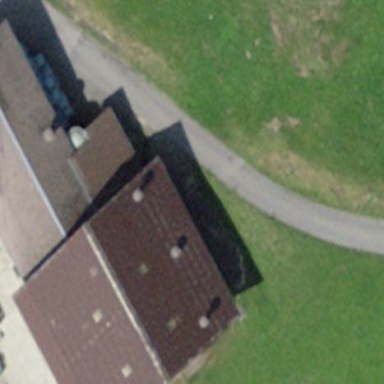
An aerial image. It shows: Rural barn.